【题型】解答题　【知识点】立体几何　【难度】easy
如图，底面为矩形的几何体，$AB=4$，$BC=3$，$BB_1=5$.

(1) 分别画出图①、图②的一种平面展开图；
(2) 若一只蚂蚁从图①的顶点$A$出发，沿着几何体的表面爬到顶点$C_1$，求蚂蚁爬行的最短路线的长.

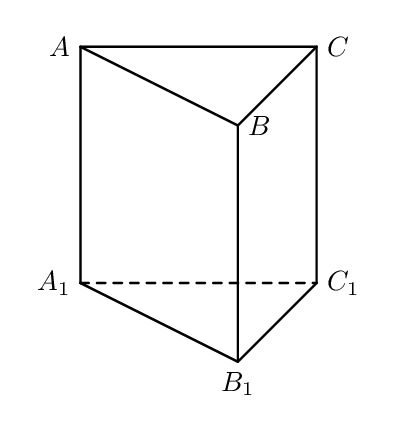
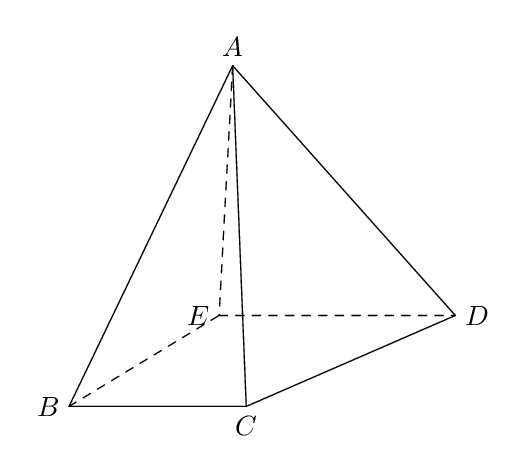
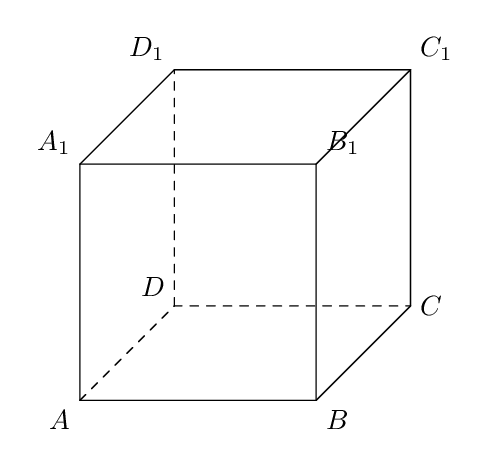
【解答】

【答案】（1）答案见解析 （2）$\boldsymbol{\sqrt{74}}$
【分析】（1）依题意画出即可；
（2）借助勾股定理，分别计算以 $A_1B_1$ 为轴展开、以 $BC$ 为轴展开、以 $BB_1$ 为轴展开所得矩形的对角线长度，取其中最小即可.
【详解】
（1）平面展开图如图所示：

（2）沿长方体的一条棱剪开，有三种剪法：
① 如图（1），以 $A_1B_1$ 为轴展开，
\[
AC_1 = \sqrt{4^2 + (5+3)^2} = \sqrt{80} = 4\sqrt{5};
\]
② 如图（2），以 $BC$ 为轴展开，
\[
AC_1 = \sqrt{3^2 + (5+4)^2} = \sqrt{90} = 3\sqrt{10};
\]
③ 如图（3），以 $BB_1$ 为轴展开，
\[
AC_1 = \sqrt{5^2 + (3+4)^2} = \sqrt{74};
\]

综合以上，蚂蚁爬行的最短路线长：$\boldsymbol{\sqrt{74}}$。
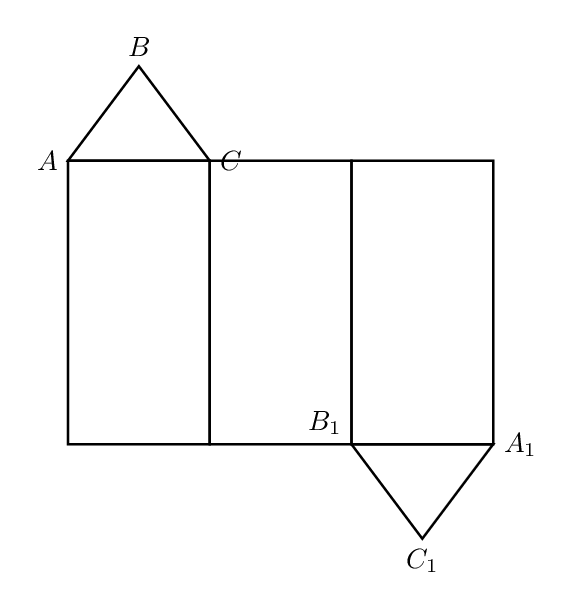
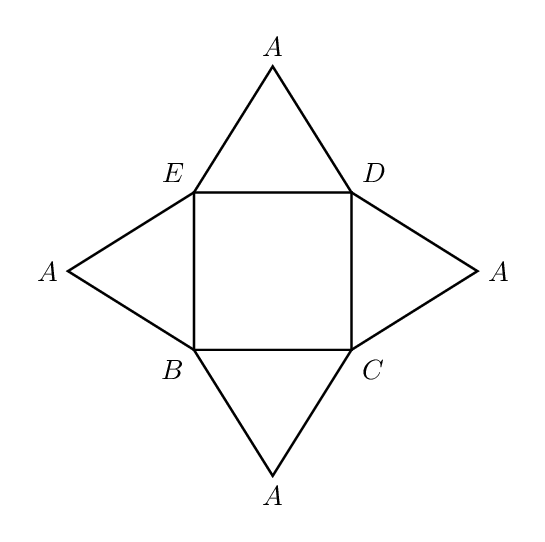
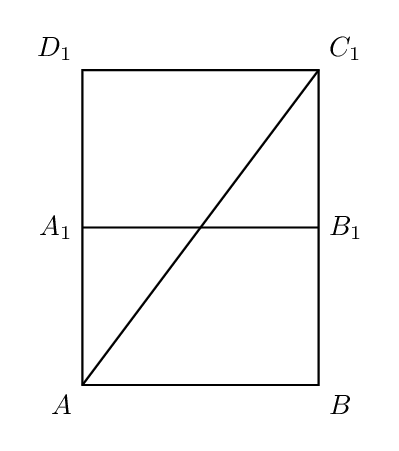
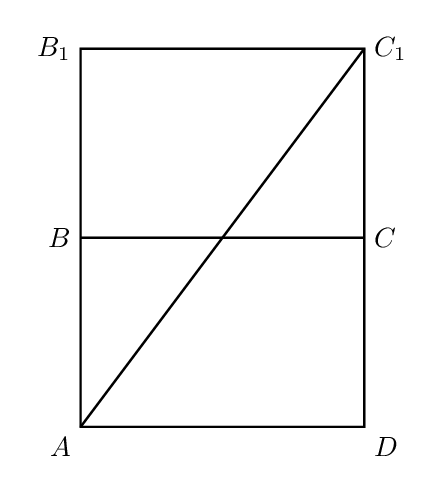
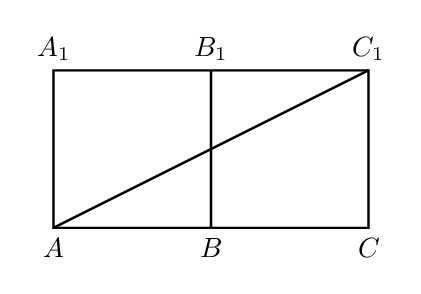